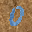
Label: 0